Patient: sex M, age 68
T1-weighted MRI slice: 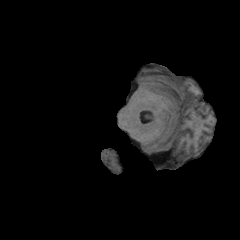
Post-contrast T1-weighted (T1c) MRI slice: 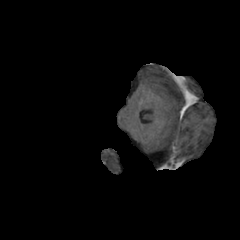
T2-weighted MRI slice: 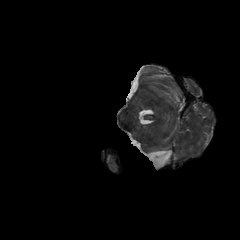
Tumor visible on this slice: no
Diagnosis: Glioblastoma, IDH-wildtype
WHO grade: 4